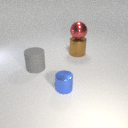
large brown metal cylinder below large red metal sphere